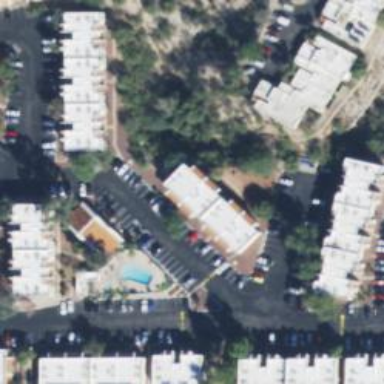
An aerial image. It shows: Residential area with apartments.